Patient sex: M
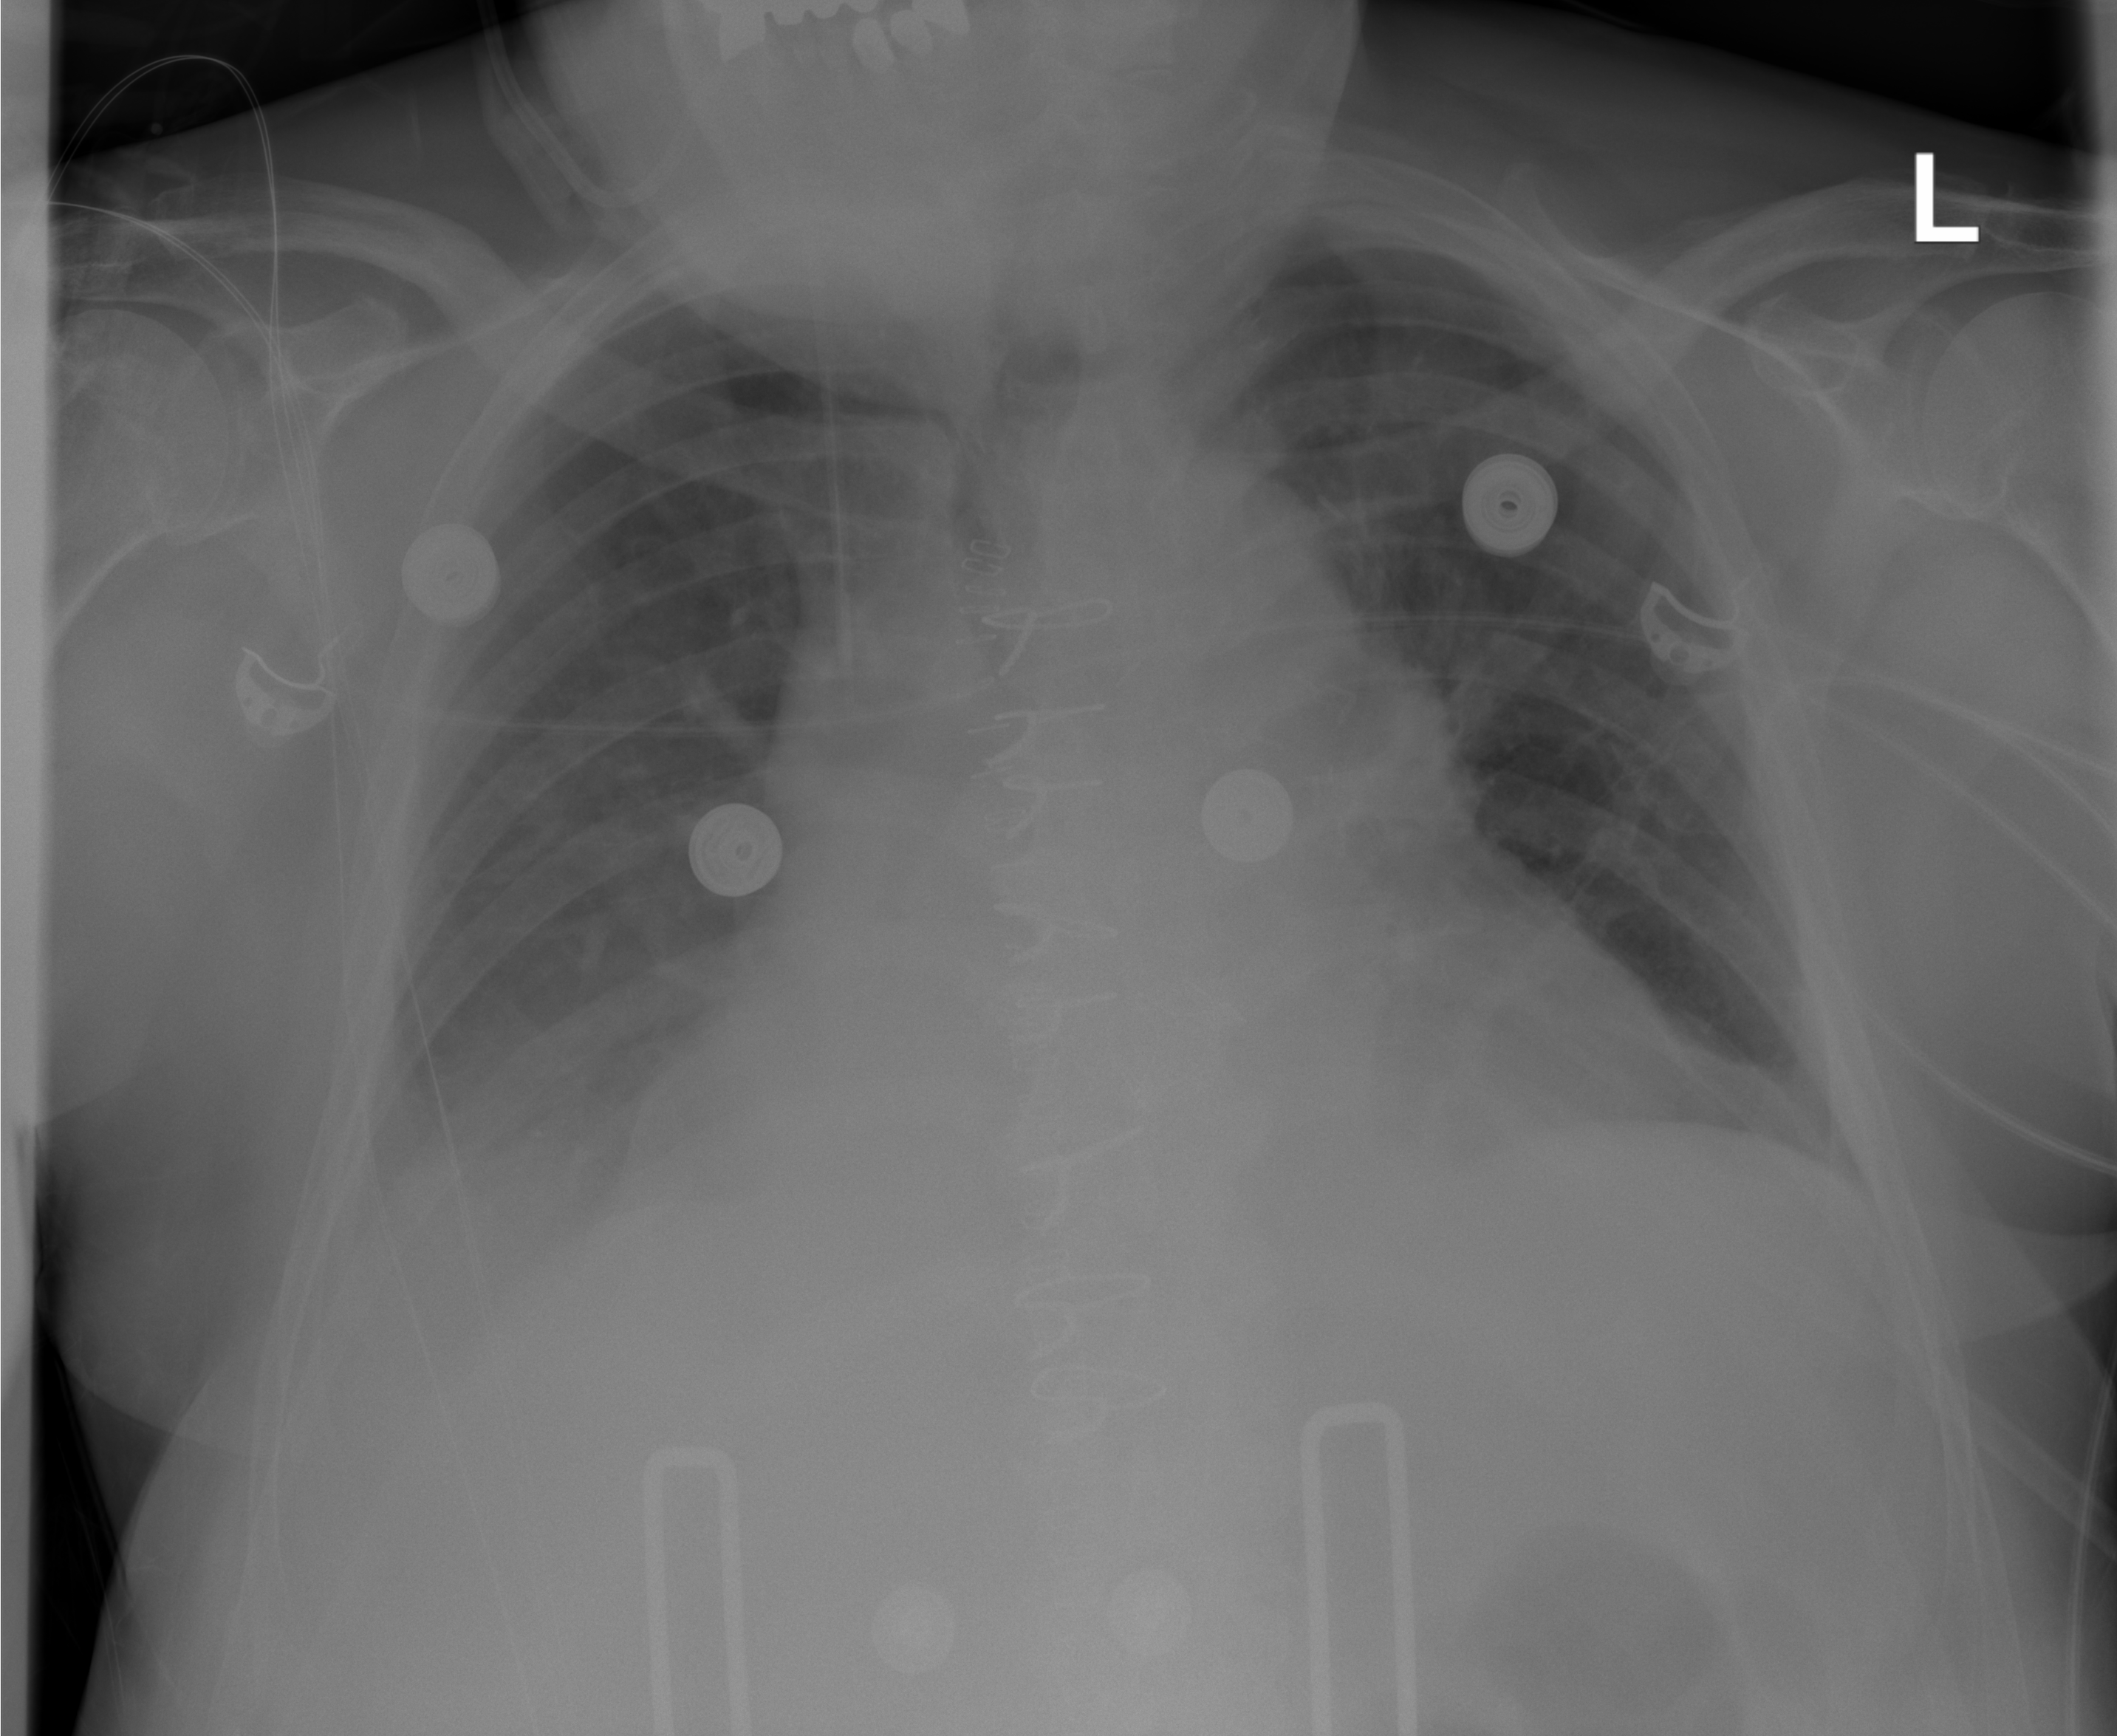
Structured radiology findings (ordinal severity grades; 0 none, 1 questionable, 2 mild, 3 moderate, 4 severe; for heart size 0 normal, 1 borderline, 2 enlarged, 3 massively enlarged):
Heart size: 2
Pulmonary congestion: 0
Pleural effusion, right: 2
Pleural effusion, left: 2
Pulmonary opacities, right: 0
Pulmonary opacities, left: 0
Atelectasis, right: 2
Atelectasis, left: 2